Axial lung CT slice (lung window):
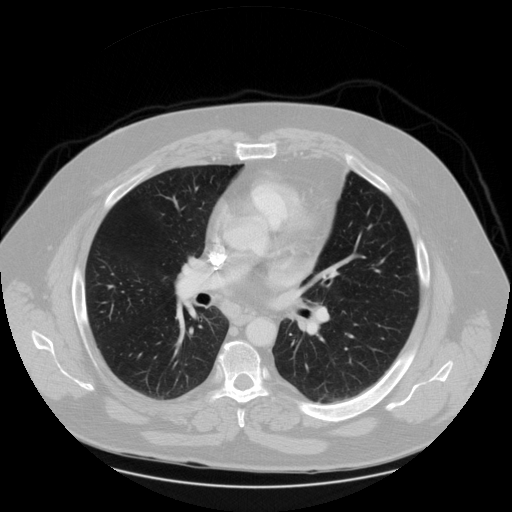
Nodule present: no